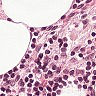
Metastatic tissue present: no